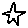
Label: star